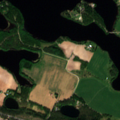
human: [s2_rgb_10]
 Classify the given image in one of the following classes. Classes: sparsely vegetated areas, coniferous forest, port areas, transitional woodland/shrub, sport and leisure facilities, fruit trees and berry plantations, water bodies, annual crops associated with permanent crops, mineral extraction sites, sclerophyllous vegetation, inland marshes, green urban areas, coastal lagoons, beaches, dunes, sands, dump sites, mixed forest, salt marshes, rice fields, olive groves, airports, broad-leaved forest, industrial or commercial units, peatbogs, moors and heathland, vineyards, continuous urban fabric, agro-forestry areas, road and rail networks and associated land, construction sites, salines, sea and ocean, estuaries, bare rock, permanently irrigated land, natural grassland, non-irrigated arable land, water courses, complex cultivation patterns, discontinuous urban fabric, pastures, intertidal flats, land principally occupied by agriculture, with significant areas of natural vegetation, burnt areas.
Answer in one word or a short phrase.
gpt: land principally occupied by agriculture, with significant areas of natural vegetation, coniferous forest, transitional woodland/shrub, water bodies